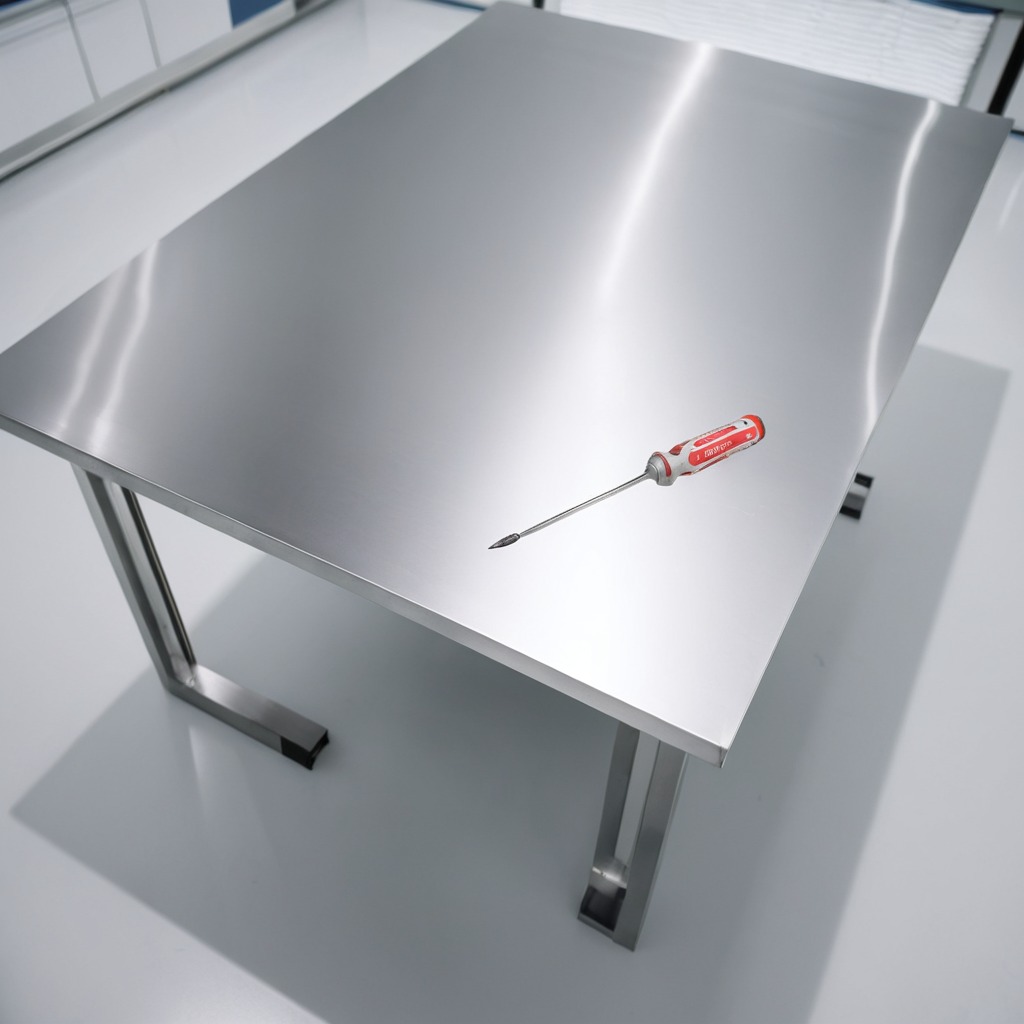
A screwdriver is lying on the stainless steel table.